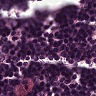
Metastatic tissue present: no